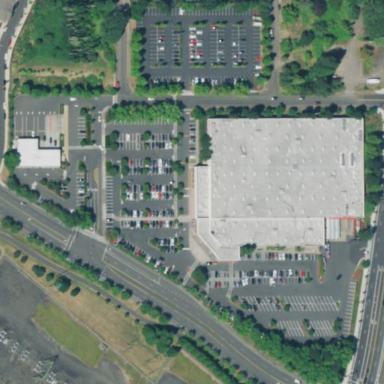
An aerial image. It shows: Retail area.